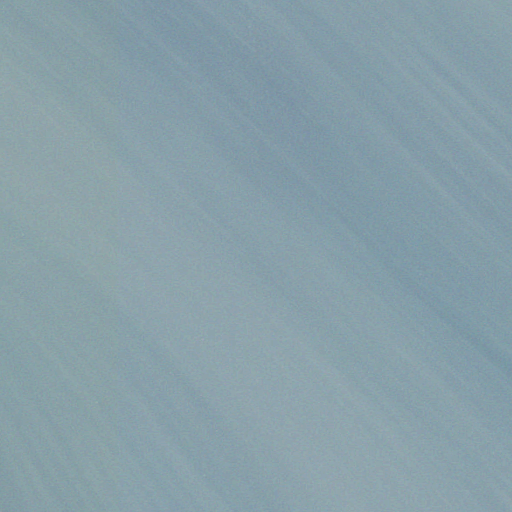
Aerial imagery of cape in Virginia named Buckhorn Point containing only open water